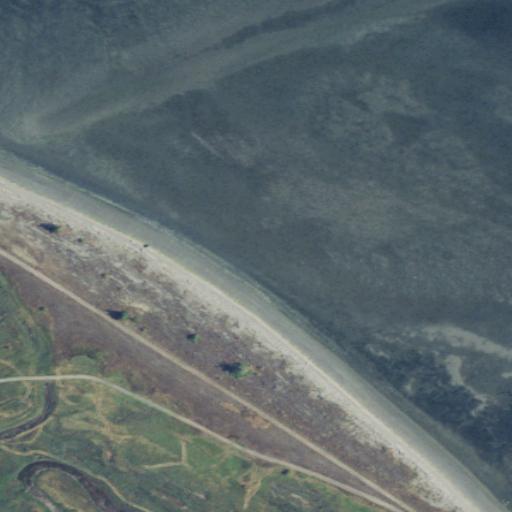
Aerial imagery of cape in Washington named Kulakala Point containing open water and herbaceous wetlands